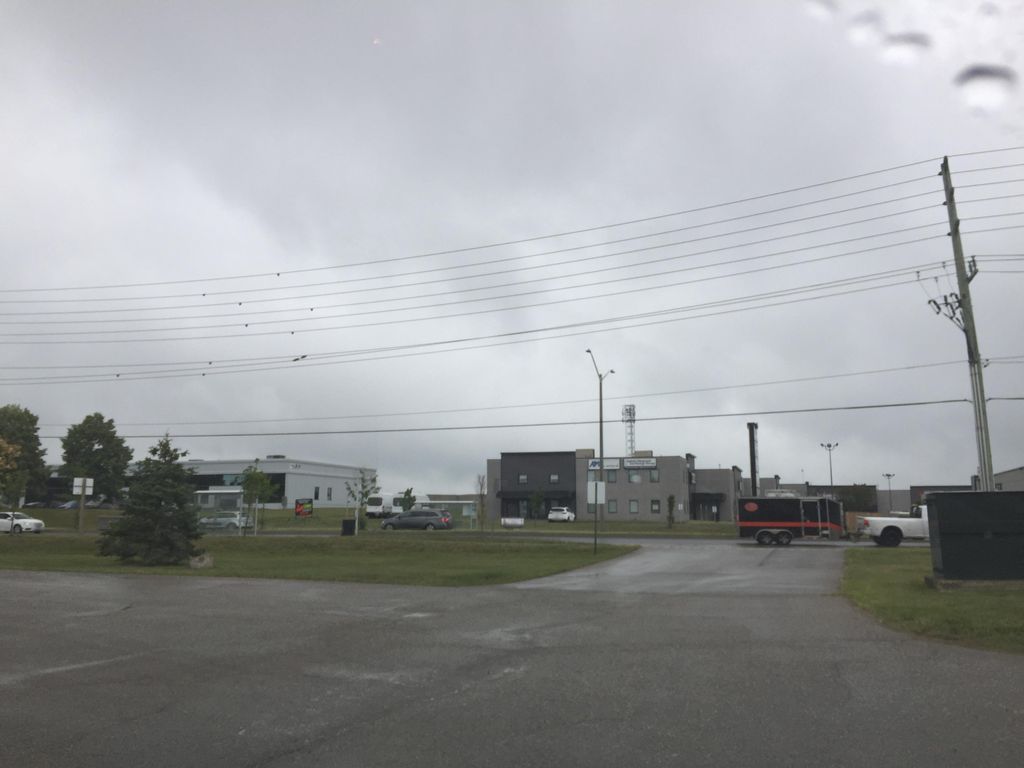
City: kitchener-waterloo